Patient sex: M
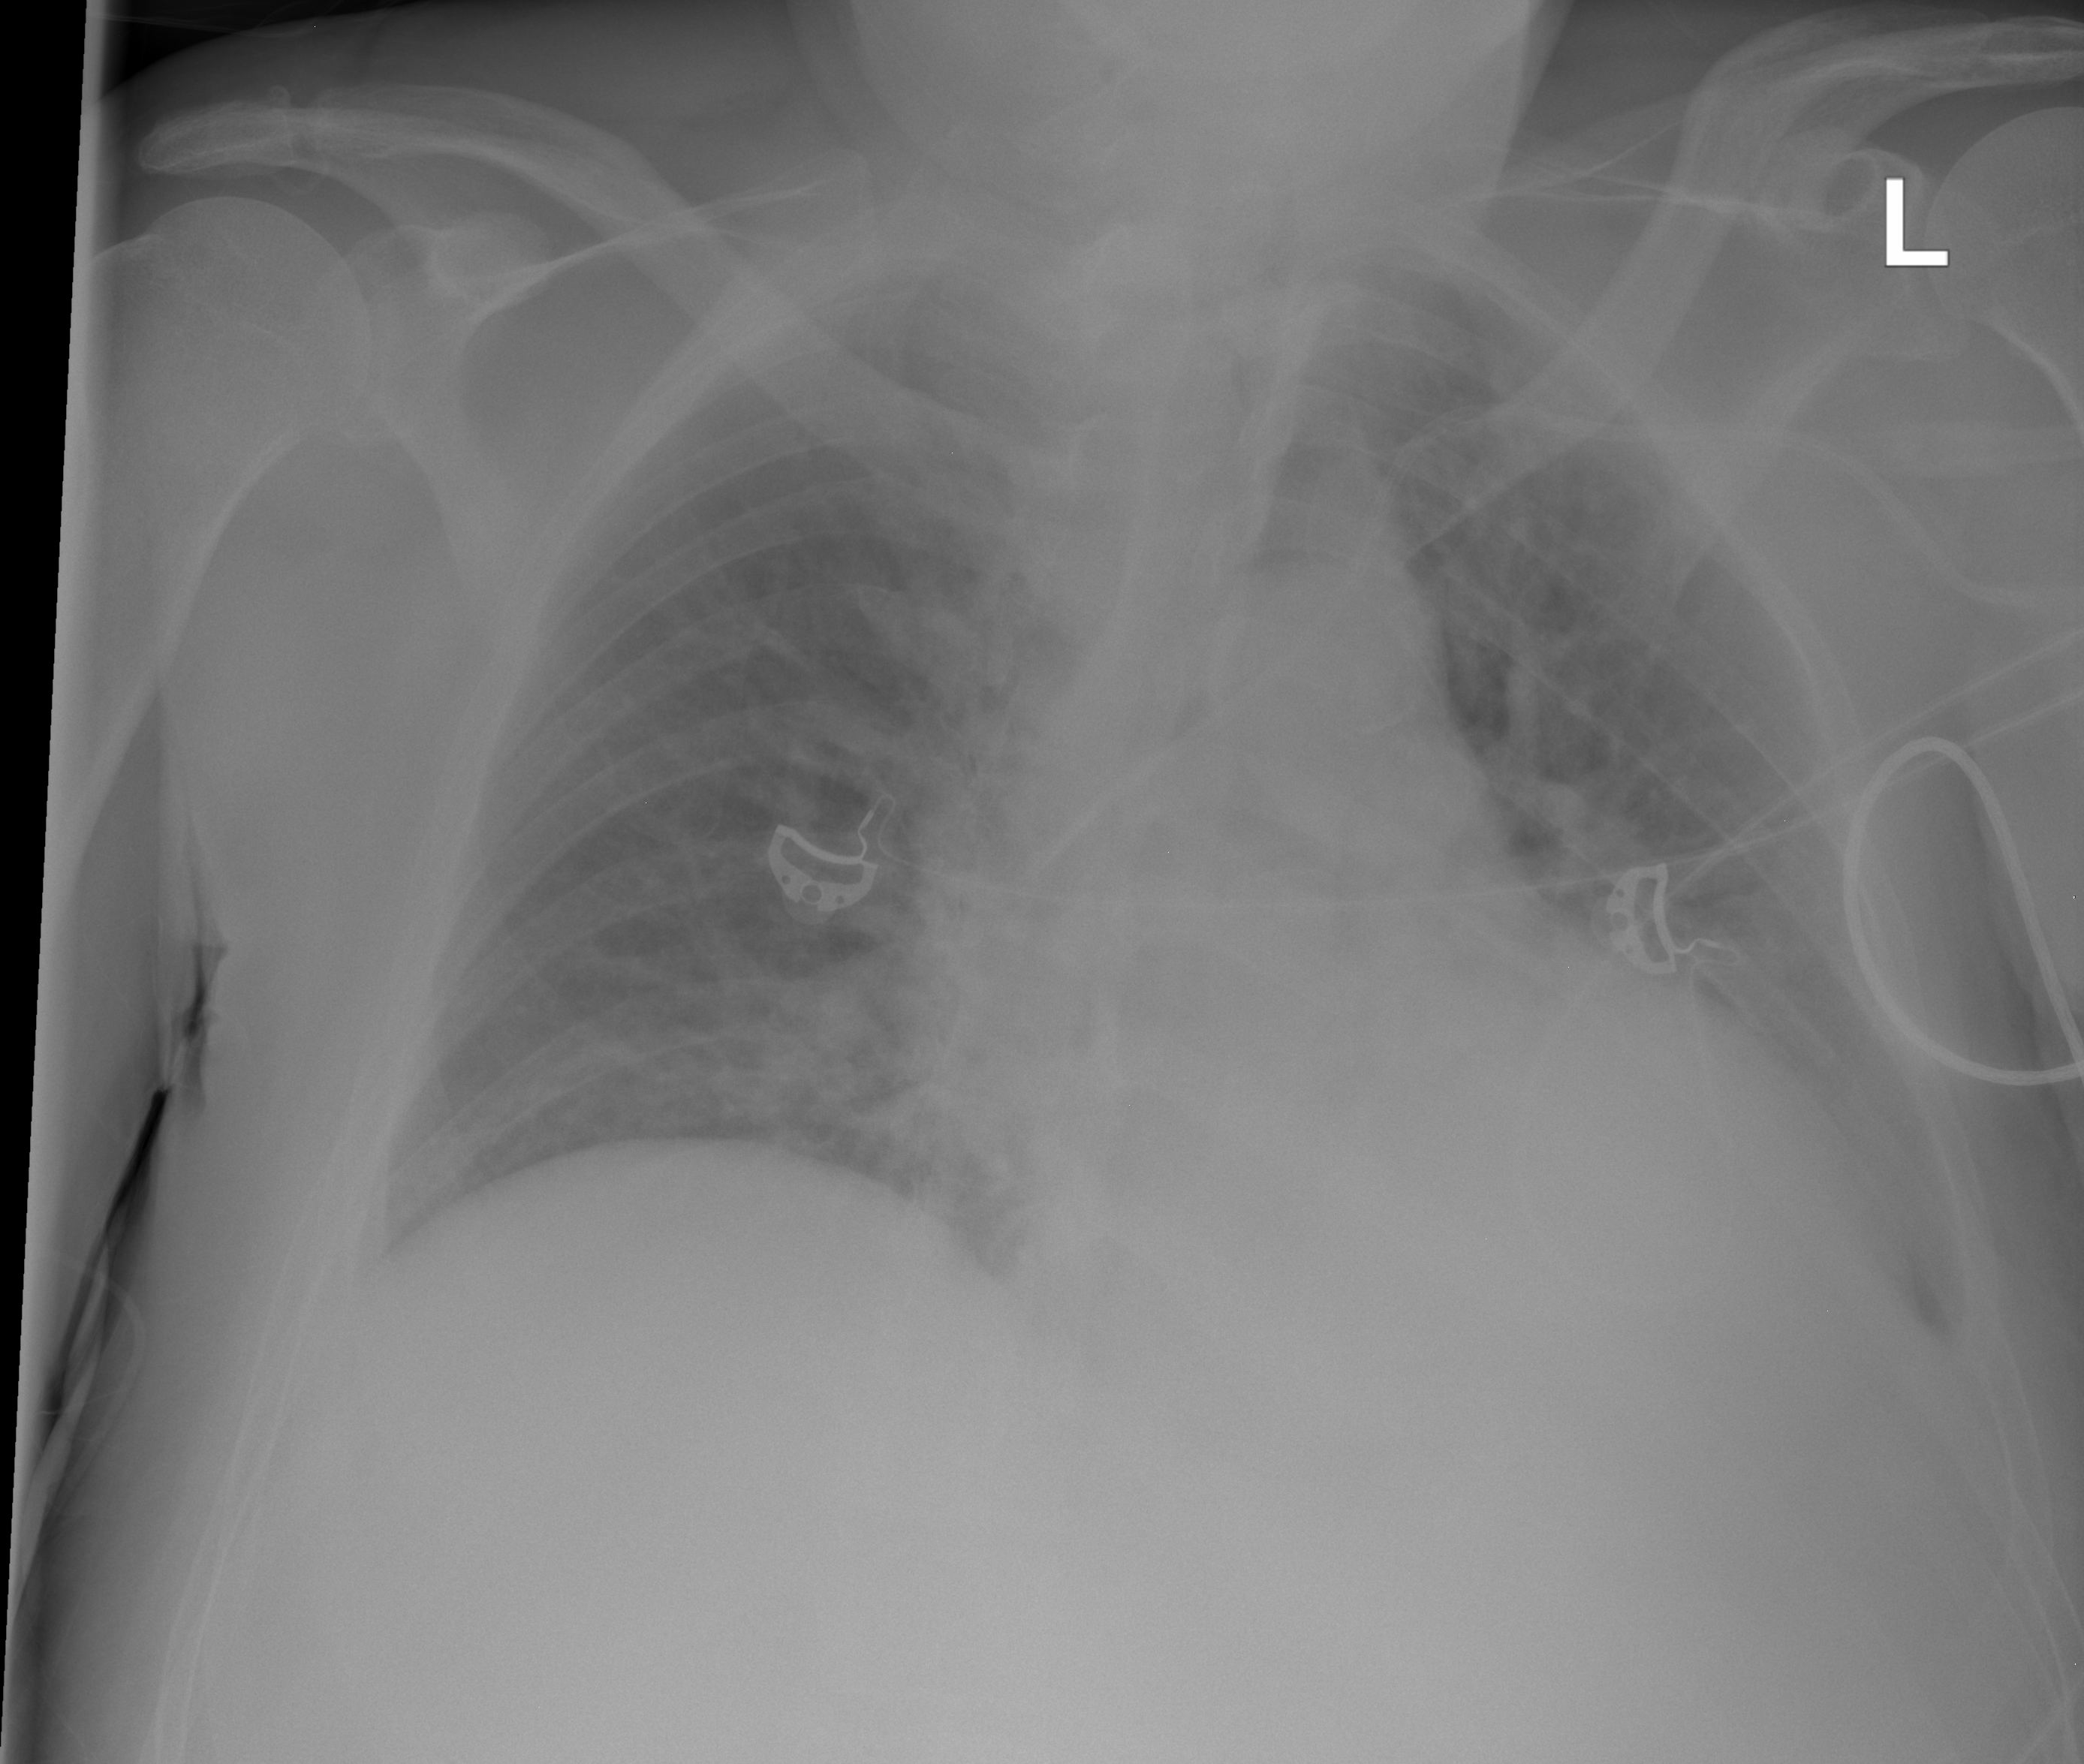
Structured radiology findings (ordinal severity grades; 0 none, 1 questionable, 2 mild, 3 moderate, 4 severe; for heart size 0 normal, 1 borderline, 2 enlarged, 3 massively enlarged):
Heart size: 2
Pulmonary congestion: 0
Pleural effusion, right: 0
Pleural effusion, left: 2
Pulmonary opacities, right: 0
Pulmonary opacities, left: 0
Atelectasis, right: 0
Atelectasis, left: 2